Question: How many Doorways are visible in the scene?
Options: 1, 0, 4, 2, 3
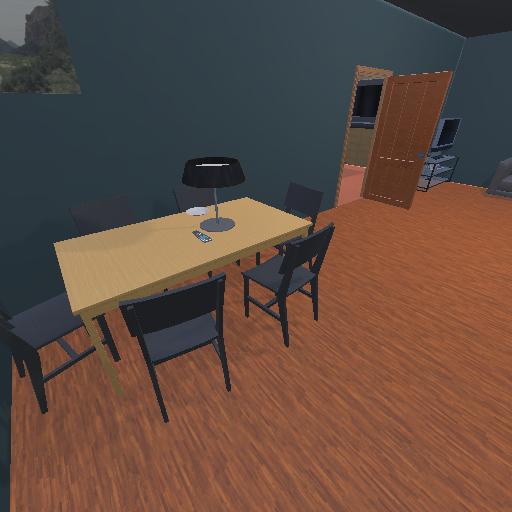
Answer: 1